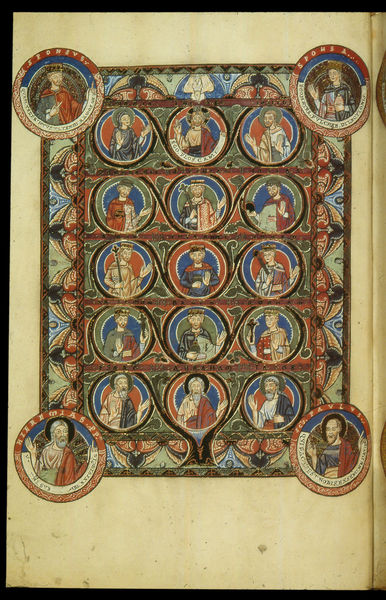
Titel: Evangeliar Heinrichs des Löwen
Institution: Wolfenbüttel, Herzog August Bibliothek
Schlagwörter: baum, blau, gott, grün, männer, rot, muster, bibel, rahmen, gold, krone, kreis, rund, farbig, bilder, papier, farbe, könig, buch, seite, illustration, kreise, koloriert, herrscher, portraits, heiligenschein, nimbus, christus, jesus, mittelalter, könige, balu, heilige, jünger, zwölf, apostel, buchmalerei, evangelist, evangelisten, evangeliar, stammbaum, ilustration, bucmalerei